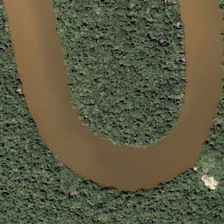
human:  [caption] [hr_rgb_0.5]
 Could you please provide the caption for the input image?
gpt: many green trees are in two sides of a curved yellow river .

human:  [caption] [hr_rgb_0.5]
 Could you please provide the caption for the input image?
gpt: many green trees are in two sides of a curved yellow river .

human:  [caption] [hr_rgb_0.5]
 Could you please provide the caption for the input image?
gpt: there is a large forest in the picture .

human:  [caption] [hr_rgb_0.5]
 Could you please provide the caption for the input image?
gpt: a yellow river winds through the woods .

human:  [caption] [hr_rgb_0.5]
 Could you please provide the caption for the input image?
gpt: there is a large forest in the picture .